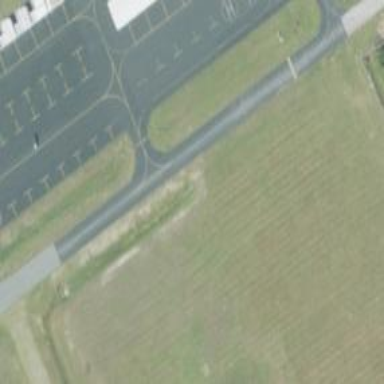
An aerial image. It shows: Image of taxiway at airport.